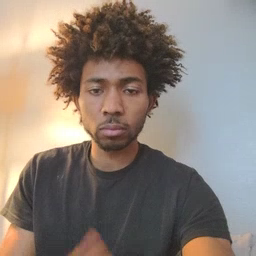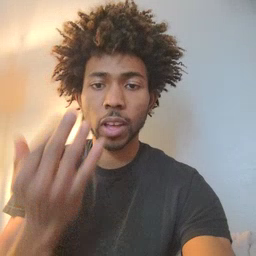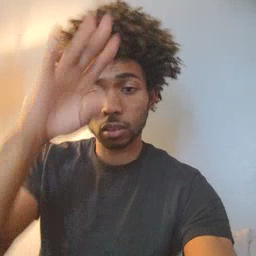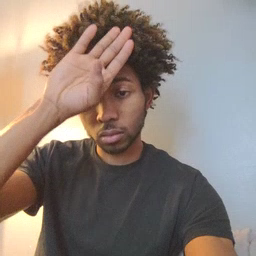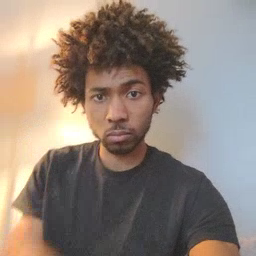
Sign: fireman